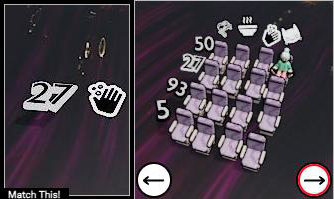
Task: seats
Answer: no